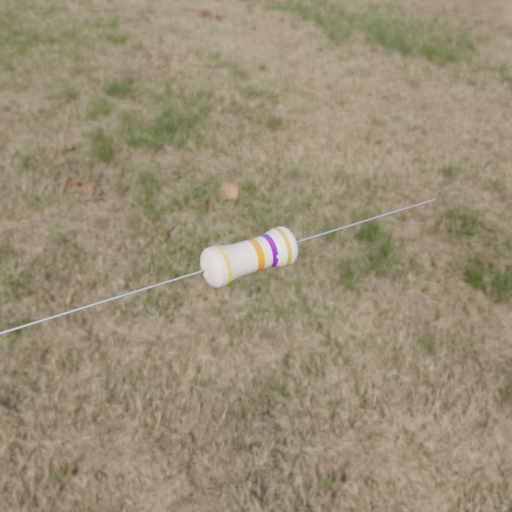
Resistor colour bands (in order): gold, orange, violet, gold